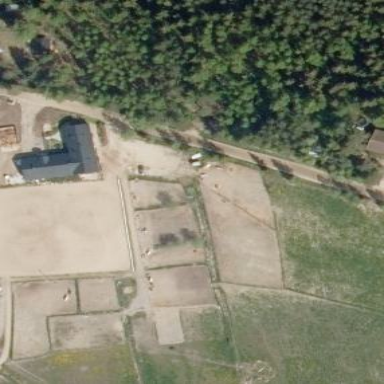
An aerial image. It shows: Fence around area designated for animal keeping.